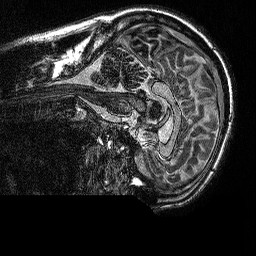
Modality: MP2RAGE
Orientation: sagittal
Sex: male
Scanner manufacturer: siemens
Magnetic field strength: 3 T
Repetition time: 5 s
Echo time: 0.00292 s